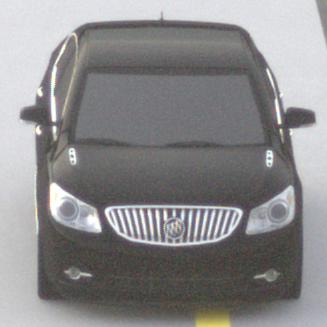
Make: Buick
Model: LaCrosse
Detailed model: Gen. 2
Model produced from: 2009
Model produced until: 2016
Doors: 4
Color: black
Road condition: dry road
Daytime: sunrise or sunset
Contrast: low contrast